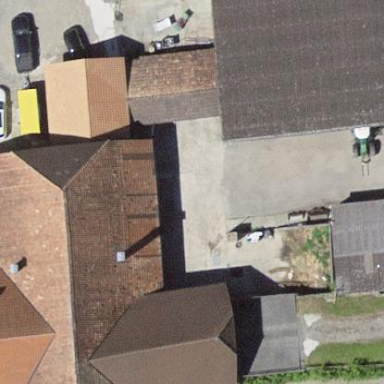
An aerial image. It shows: Barn.